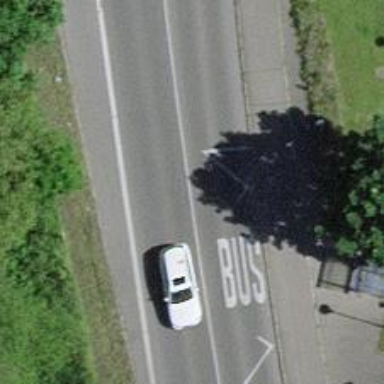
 designated as stop position for public transport."